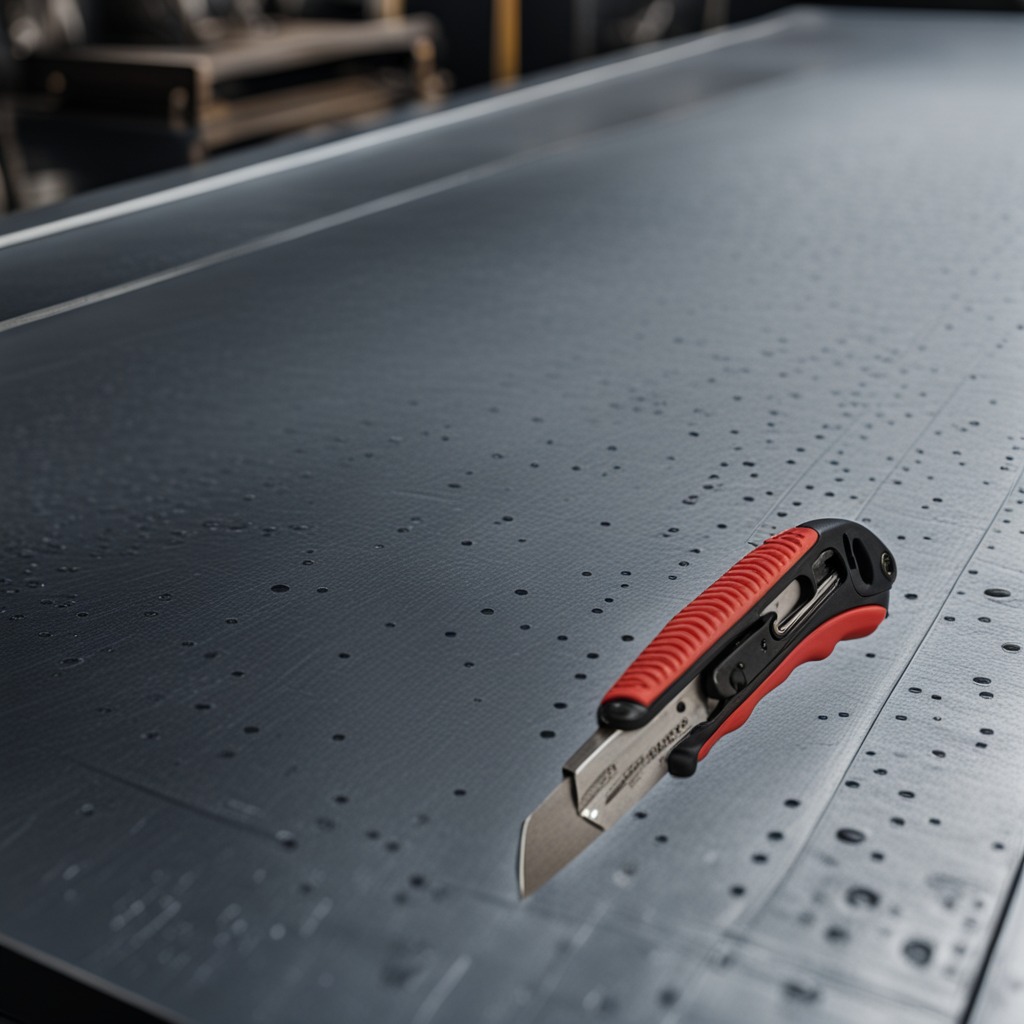
A utility knife is lying on the cold steel table in a mining workshop.